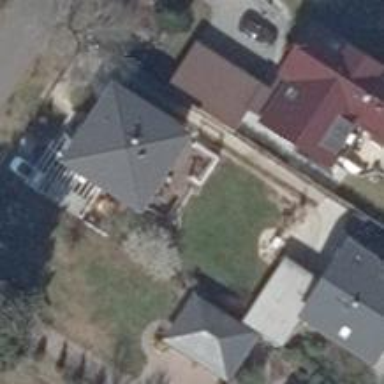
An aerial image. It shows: Detached building with pyramidal roof shape.